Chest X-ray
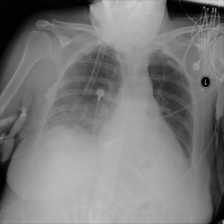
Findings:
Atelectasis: negative
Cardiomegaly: negative
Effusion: positive
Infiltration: positive
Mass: negative
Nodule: negative
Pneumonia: negative
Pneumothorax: negative
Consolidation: negative
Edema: negative
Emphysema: negative
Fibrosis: negative
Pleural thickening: negative
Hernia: negative